Interaction volume radius: 5 \u00c5
Interaction volume height: 10 \u00c5
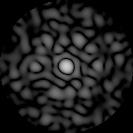
Disorder parameter: 0.8895